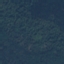
Label: Forest